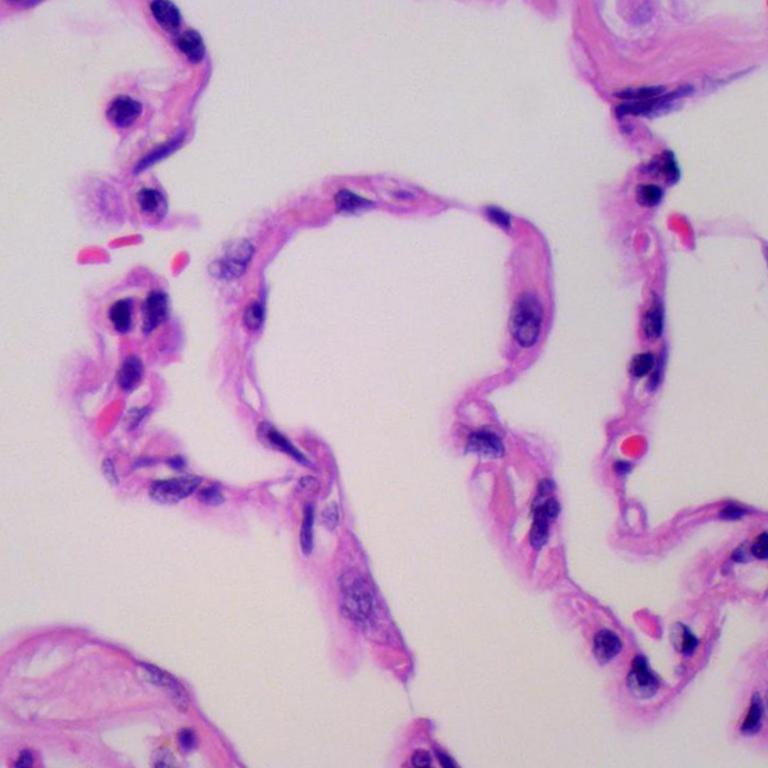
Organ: lung
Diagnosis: benign